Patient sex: M
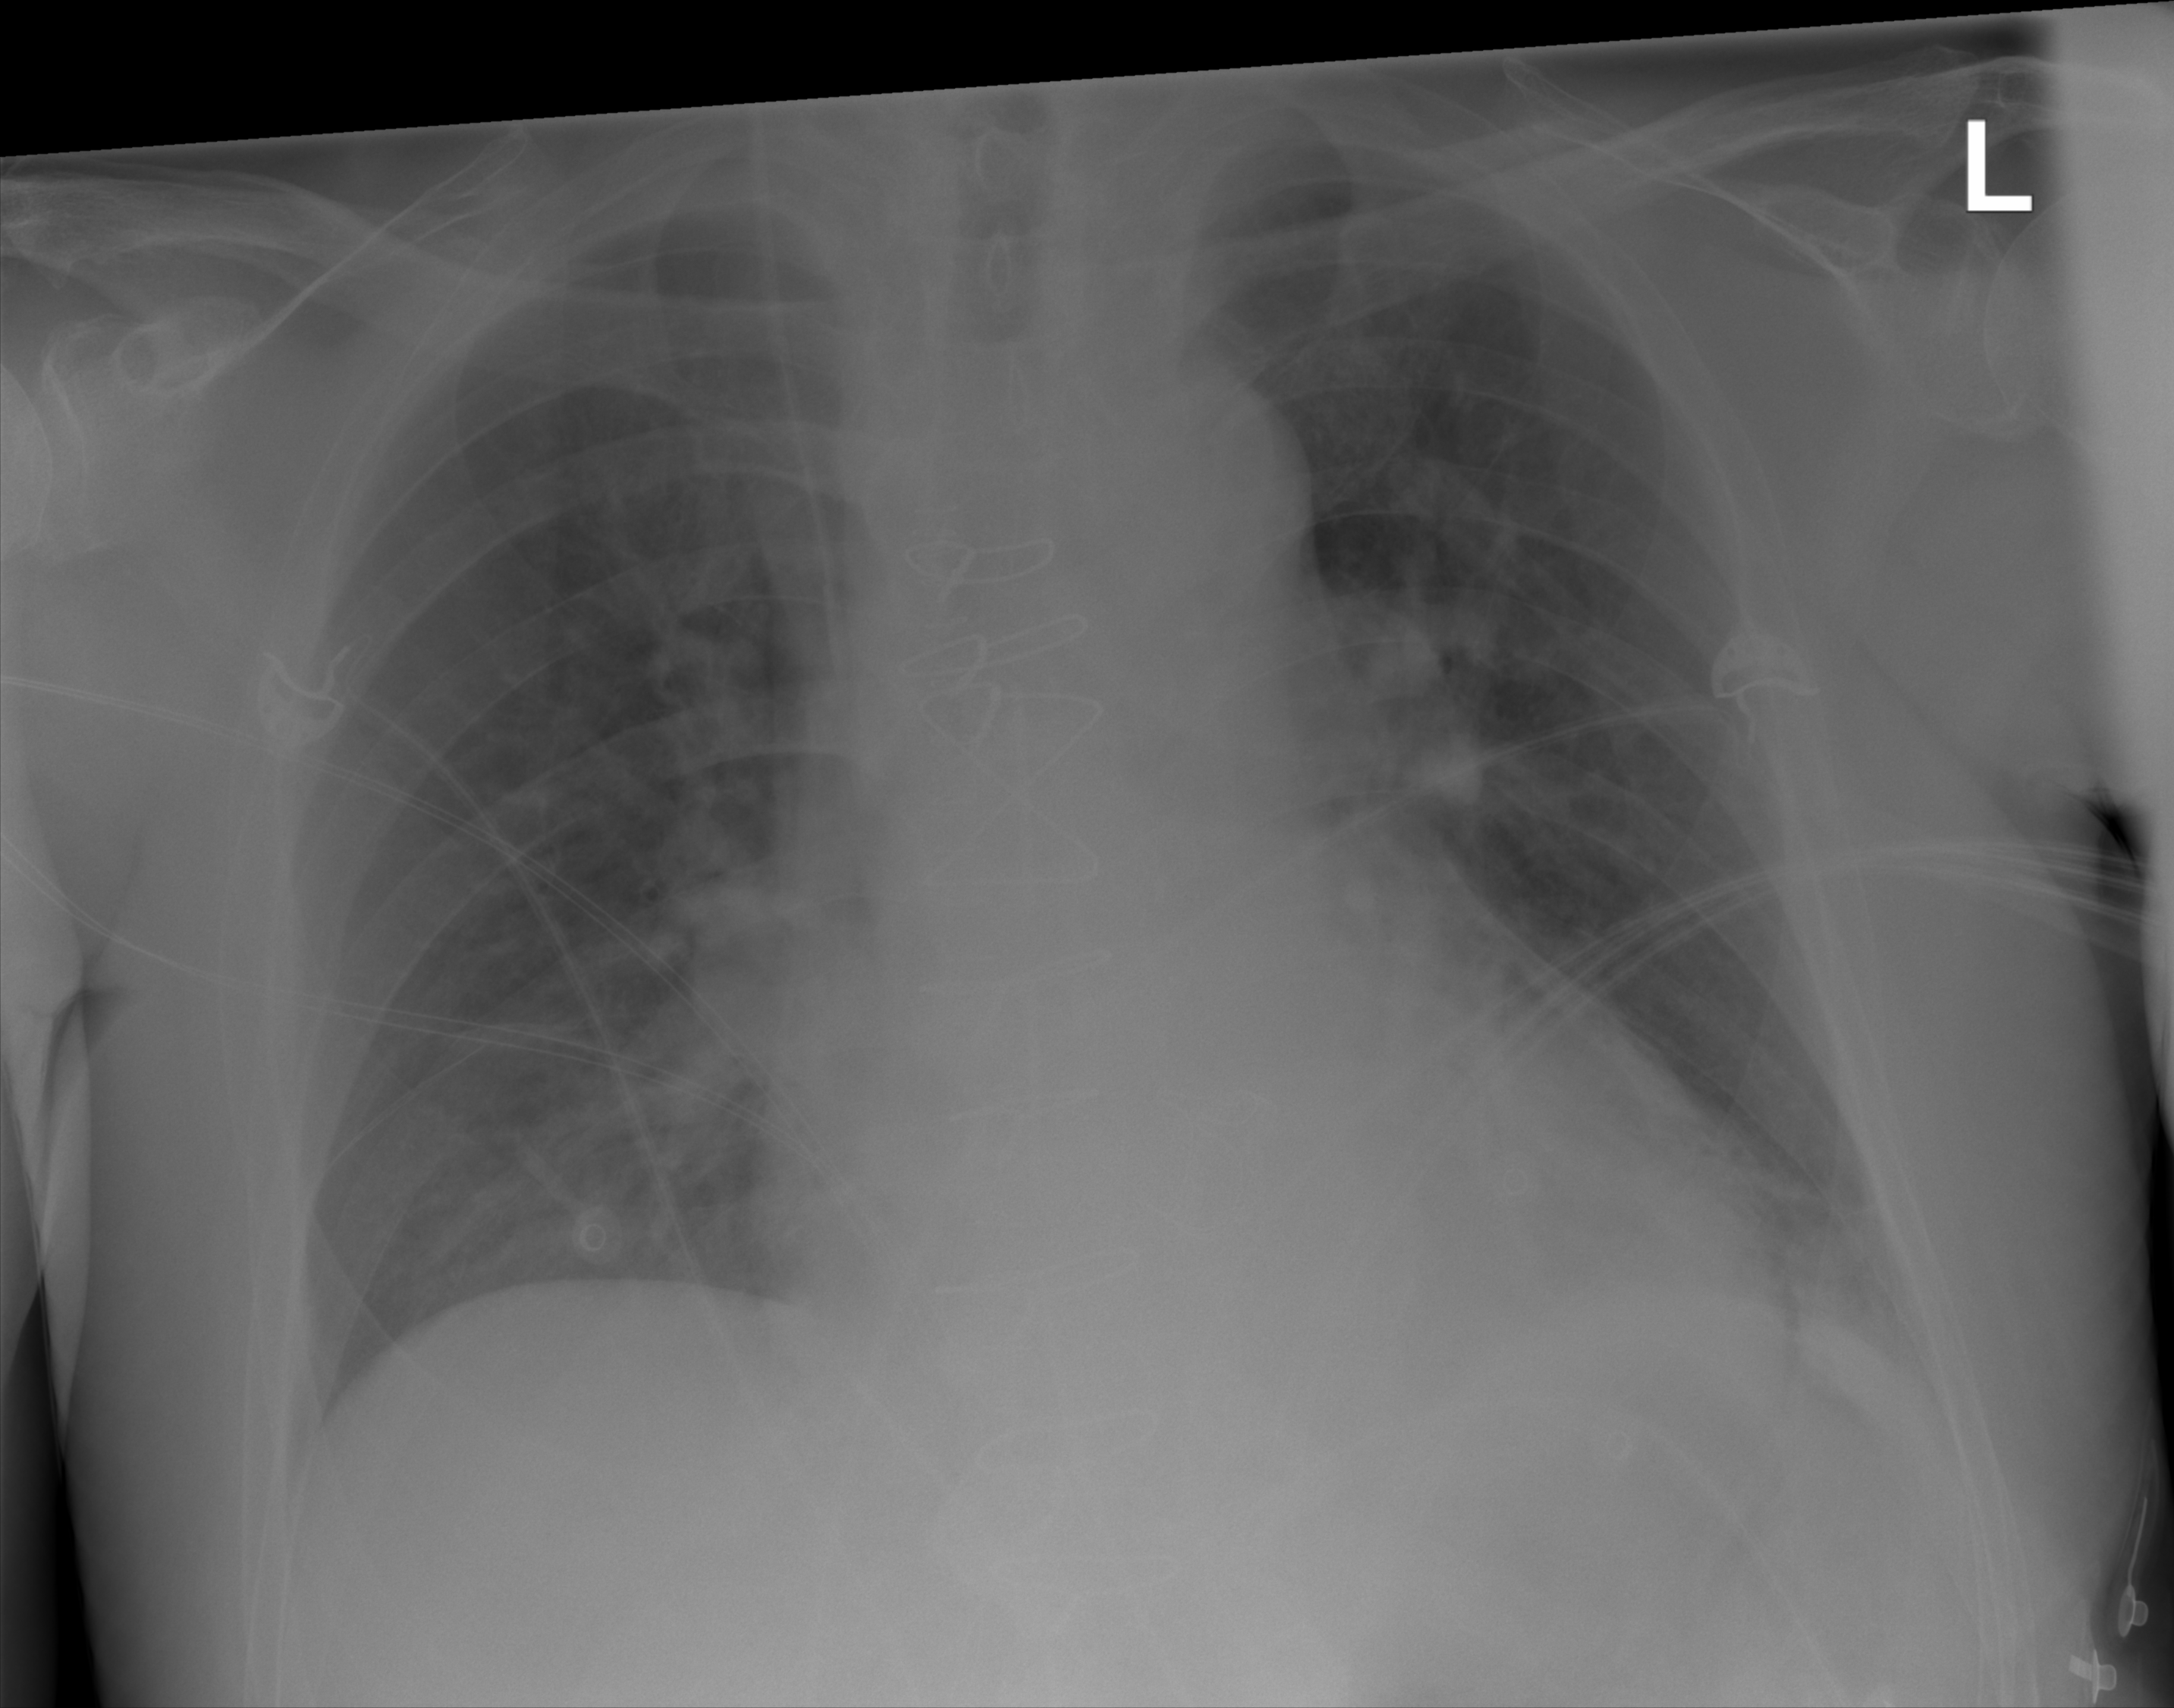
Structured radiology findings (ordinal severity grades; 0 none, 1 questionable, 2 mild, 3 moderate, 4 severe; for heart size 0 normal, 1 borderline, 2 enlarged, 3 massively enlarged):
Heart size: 2
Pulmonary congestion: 0
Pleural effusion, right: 0
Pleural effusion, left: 0
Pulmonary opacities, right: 0
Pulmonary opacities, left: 0
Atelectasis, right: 0
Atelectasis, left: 2